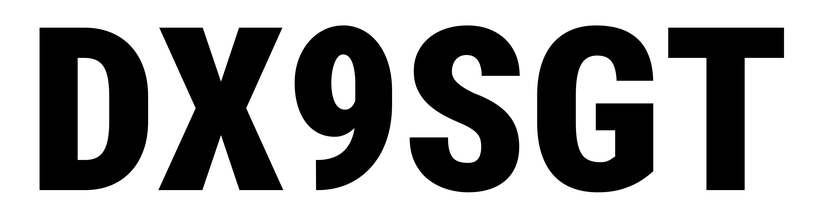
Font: Roboto_Condensed_Black